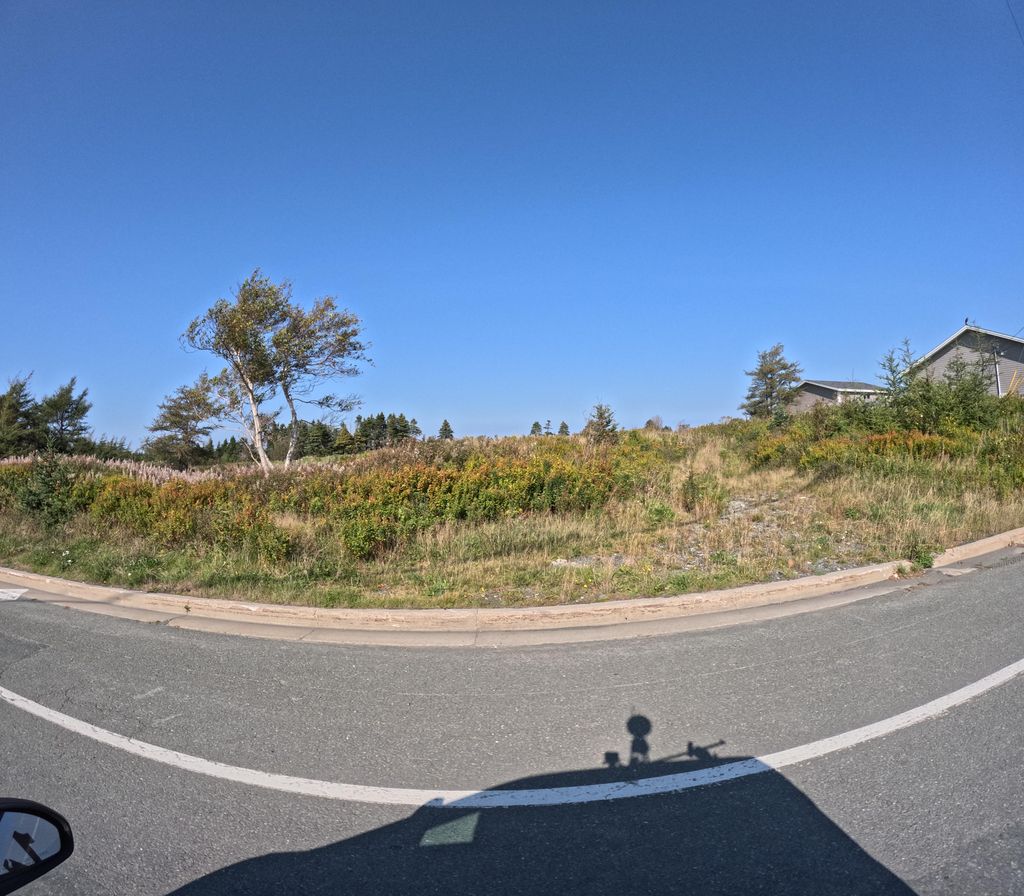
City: st_johns